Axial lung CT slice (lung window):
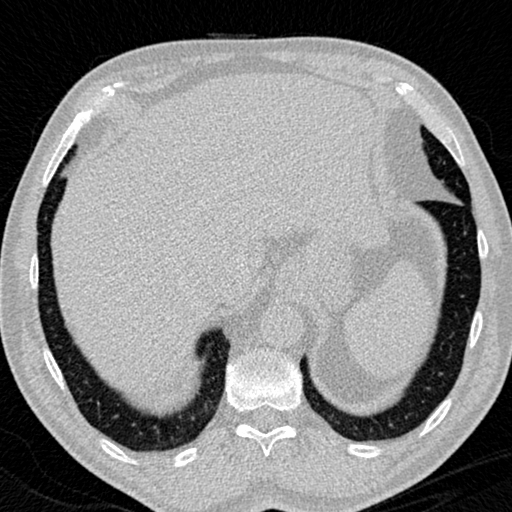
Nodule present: no